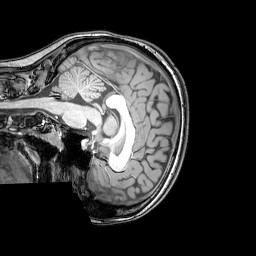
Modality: T1w
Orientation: sagittal
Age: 25
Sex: female
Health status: healthy
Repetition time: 0.081 s
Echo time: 0.037 s